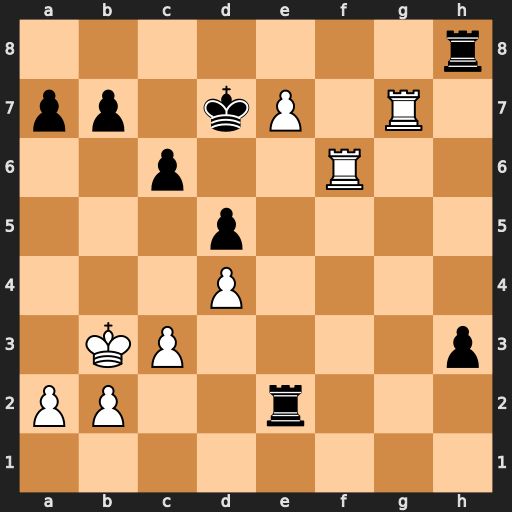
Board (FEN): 7r/pp1kP1R1/2p2R2/3p4/3P4/1KP4p/PP2r3/8
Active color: w
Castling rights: -
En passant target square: -
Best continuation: Rf8 Rxe7 Rxe7+ Kxe7 Rxh8